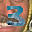
Label: 3